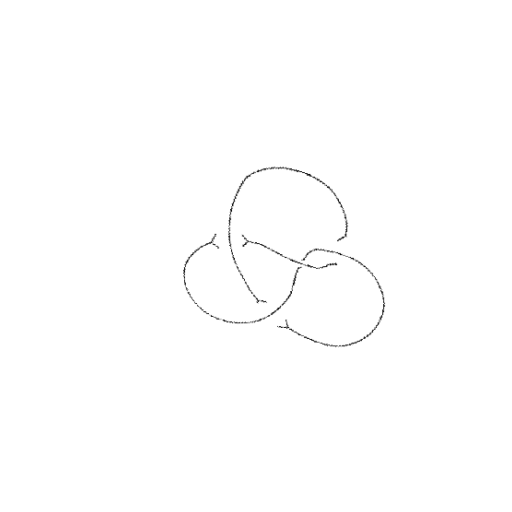
Crossing number: 4